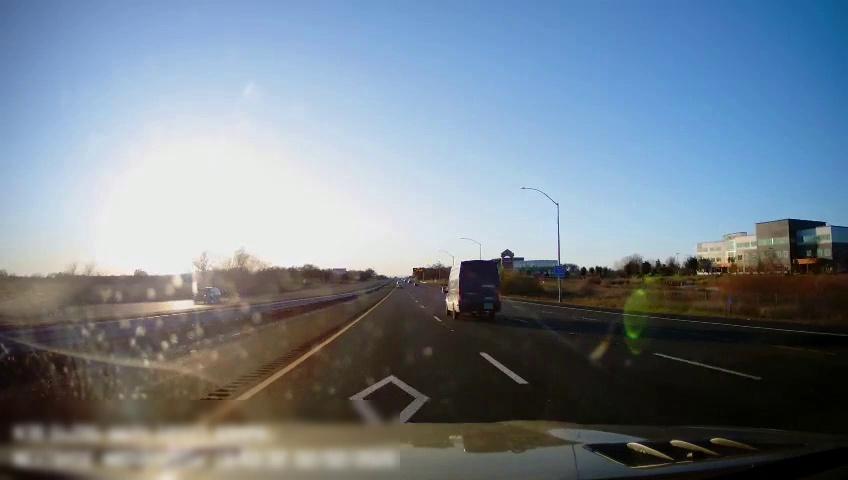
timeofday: Day
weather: Sunny
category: Drivable Space
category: Drivable Space
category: Vehicles | Truck
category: Vehicles | Car
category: Lanes | Current Lane
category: Lanes | Current Lane
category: Lanes | Alternate Lane
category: Lanes | Alternate Lane
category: Lanes | Alternate Lane
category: Traffic | Signs